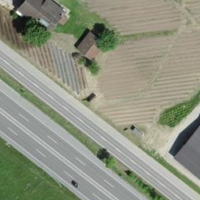
EUNIS habitat code: 57
Species observed at this site:
Helianthus annuus